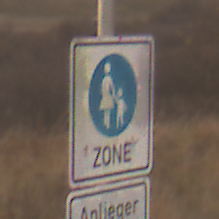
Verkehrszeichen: BeginnFussgaengerzone
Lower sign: PersonengruppenFrei1
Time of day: SunriseSunset
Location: Outdoor (Nature)
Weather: PartlyCloudy
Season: NotSpecified
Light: Natural